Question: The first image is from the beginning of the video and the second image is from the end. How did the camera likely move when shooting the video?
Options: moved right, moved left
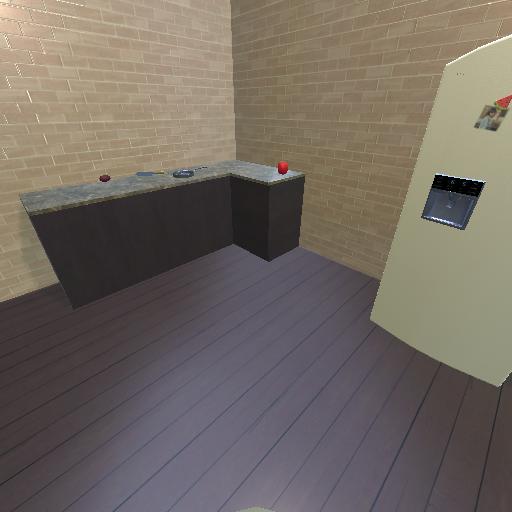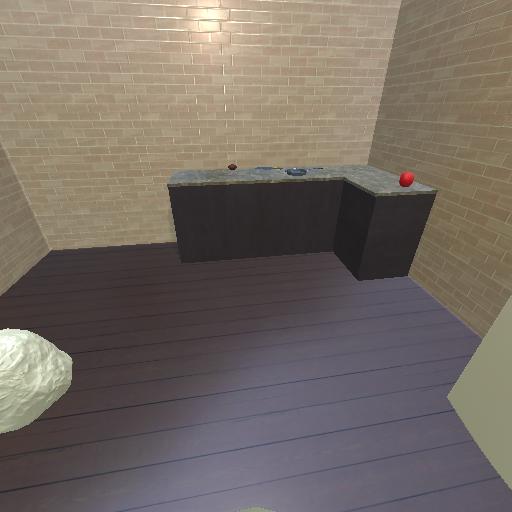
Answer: moved right